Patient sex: M
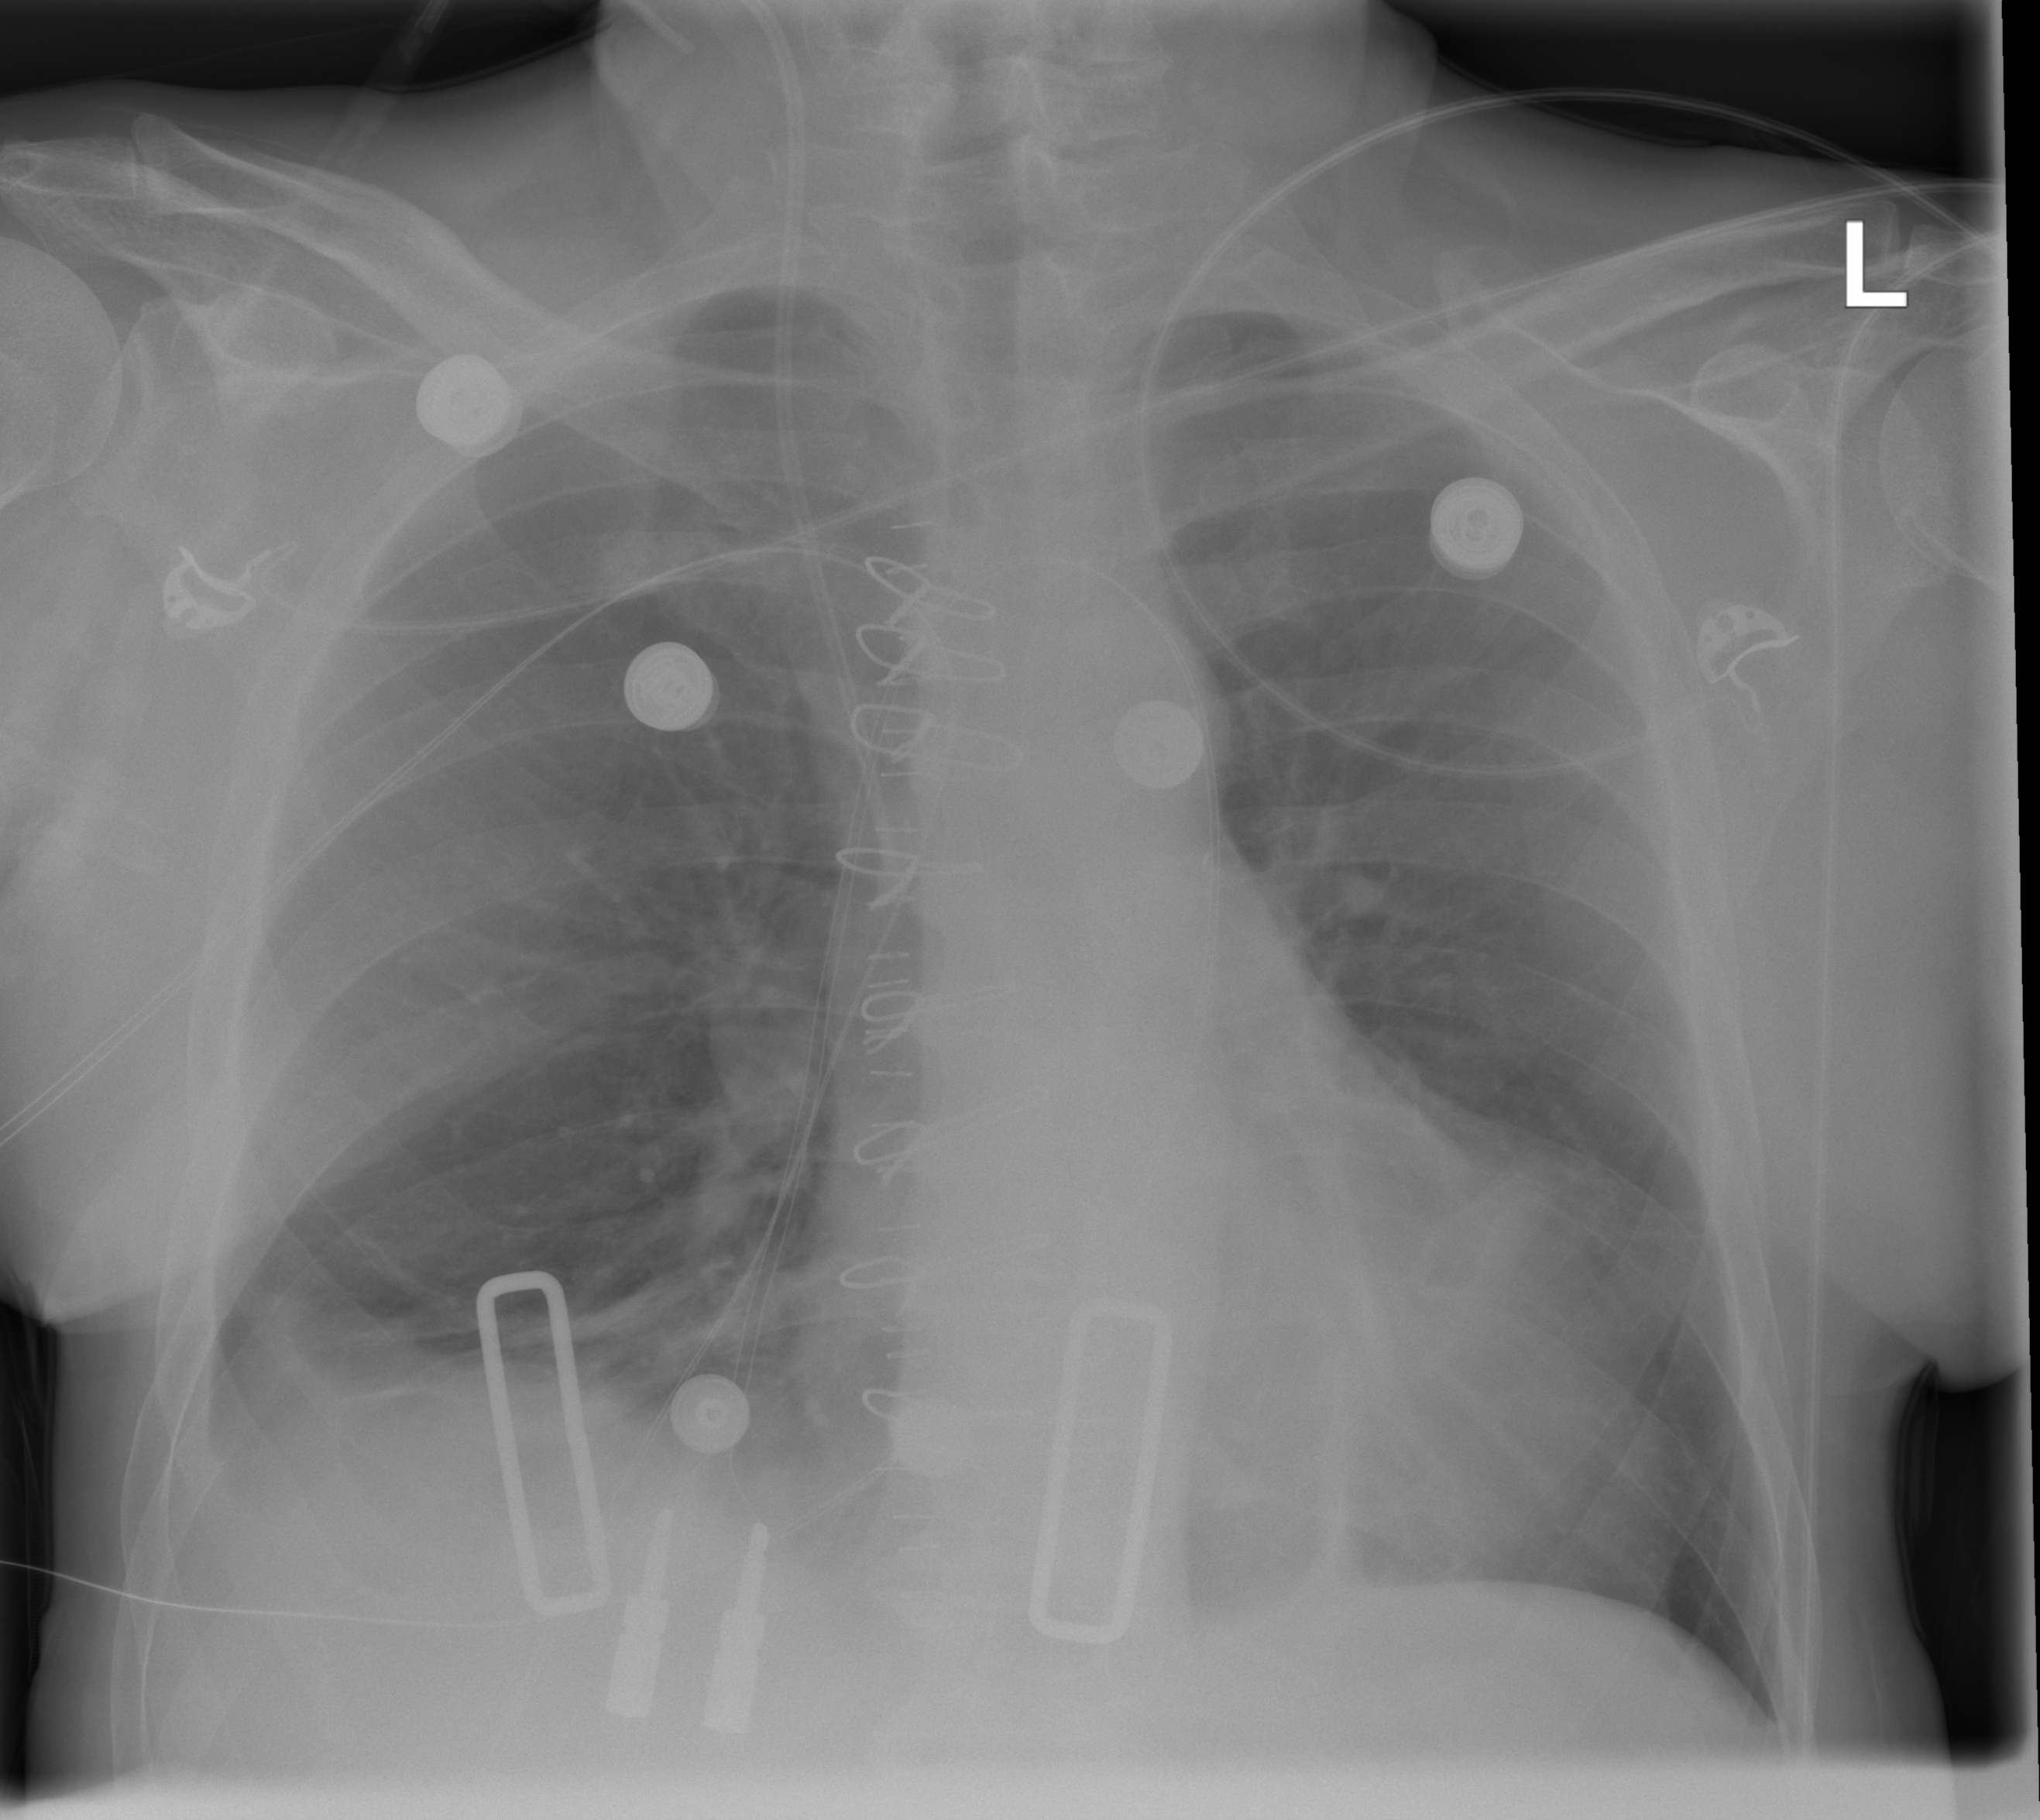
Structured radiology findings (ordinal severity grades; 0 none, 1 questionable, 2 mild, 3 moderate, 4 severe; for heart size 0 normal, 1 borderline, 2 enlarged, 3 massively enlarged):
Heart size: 2
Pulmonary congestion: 2
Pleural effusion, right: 2
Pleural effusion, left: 0
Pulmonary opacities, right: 0
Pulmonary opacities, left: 0
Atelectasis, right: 2
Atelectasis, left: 2